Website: apple
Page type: account-selection
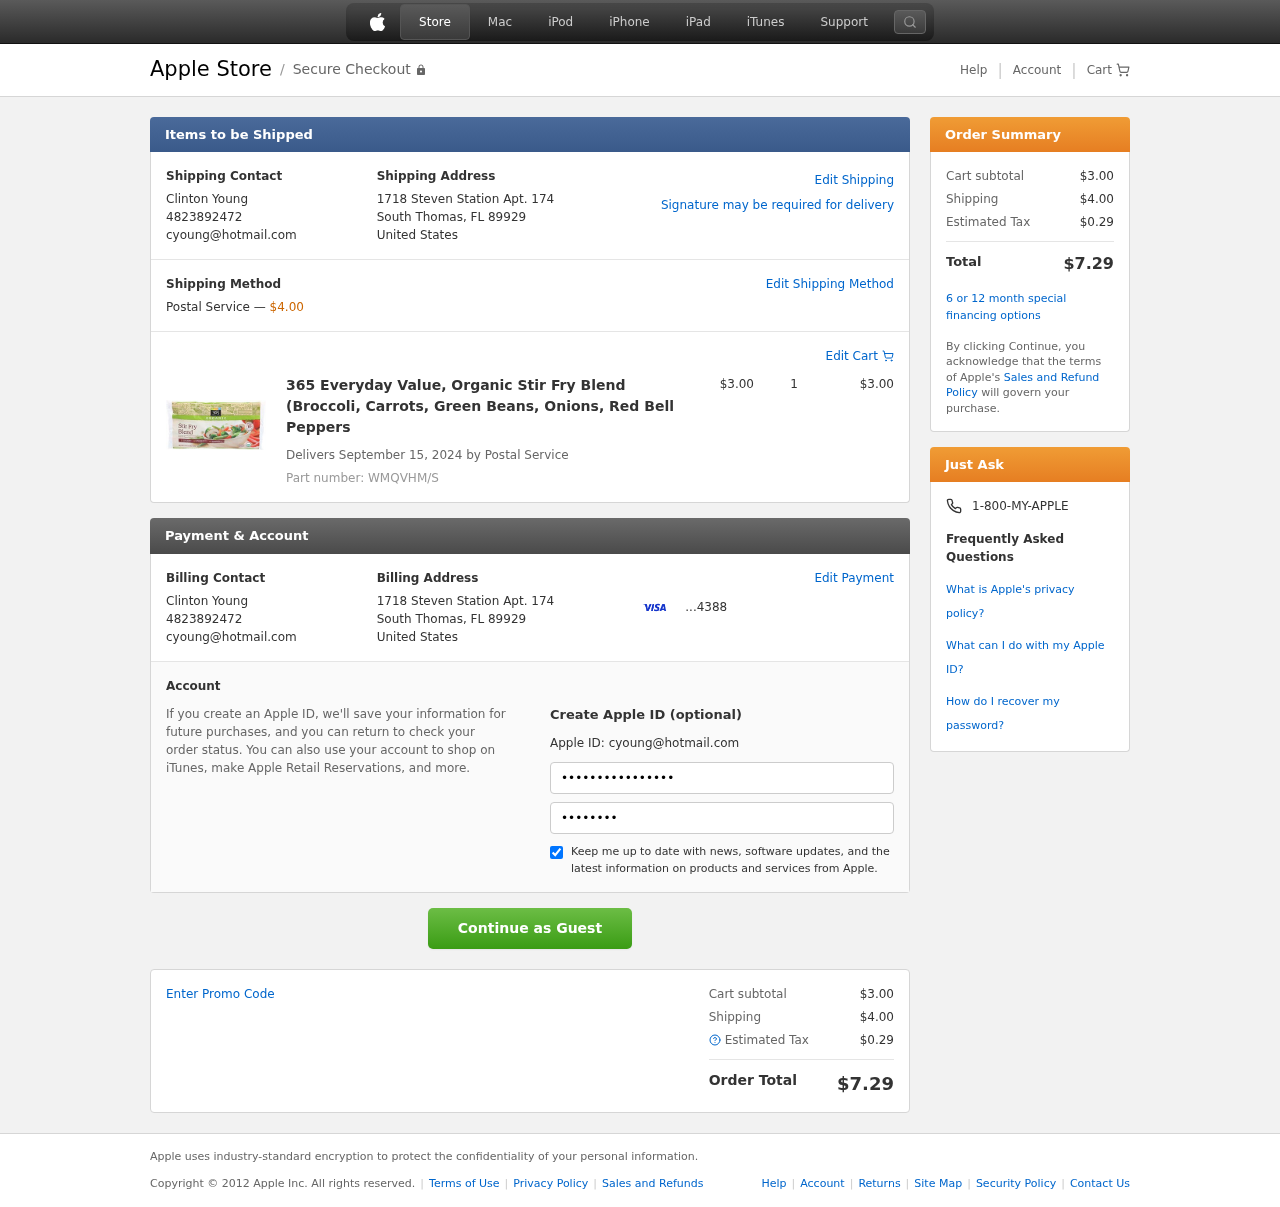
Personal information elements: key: PII_CARD_LAST4
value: ...4388
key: PII_CITY_STATE_ZIP
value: South Thomas, FL 89929
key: PII_COUNTRY
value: United States
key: PII_EMAIL
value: cyoung@hotmail.com
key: PII_FULLNAME
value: Clinton Young
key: PII_PHONE
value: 4823892472
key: PII_STREET
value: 1718 Steven Station Apt. 174
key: PII_FIRSTNAME
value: Clinton
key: PII_LASTNAME
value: Young
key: PII_FULLNAME2
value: Clinton Young
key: PII_FULLNAME3
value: Clinton Young
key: PII_FIRSTNAME2
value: Clinton
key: PII_FIRSTNAME3
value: Clinton
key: PII_LASTNAME2
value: Young
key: PII_LASTNAME3
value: Young
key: PII_FIRSTNAME_DERIVED
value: Clinton
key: PII_LASTNAME_DERIVED
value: Young
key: PII_FULLNAME_DERIVED
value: Clinton Young
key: PII_NAME_FULL_DERIVED
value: Clinton Young
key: PII_PHONE_LINE
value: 2472
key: PII_PHONE_SUFFIX
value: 2472
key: PII_PHONE2
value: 4823892472
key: PII_PHONE3
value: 4823892472
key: PII_PHONE_NUMERIC
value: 4823892472
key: PII_PHONE_LINE_NUMERIC
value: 2472
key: PII_PHONE_SUFFIX_NUMERIC
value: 2472
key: PII_PHONE2_NUMERIC
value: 4823892472
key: PII_PHONE3_NUMERIC
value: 4823892472
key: PII_PHONE_DIGITS
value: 4823892472
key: PII_PHONE_LAST4
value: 2472
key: PII_EMAIL2
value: cyoung@hotmail.com
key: PII_EMAIL3
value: cyoung@hotmail.com
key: PII_CITY
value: South Thomas
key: PII_STATE_ABBR
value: FL
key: PII_POSTCODE
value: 89929
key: PII_POSTCODE_FULL
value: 89929
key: PII_CITY_STATE
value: South Thomas, FL
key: PII_POSTCODE_NUMERIC
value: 89929
Product elements: key: PRODUCT1_NAME
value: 365 Everyday Value, Organic Stir Fry Blend (Broccoli, Carrots, Green Beans, Onions, Red Bell Peppers
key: PRODUCT1_PRICE
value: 3
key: PRODUCT1_QUANTITY
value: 1
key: PRODUCT_PART_NUMBER
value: Part number: WMQVHM/S
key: PRODUCT_TOTAL
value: $3.00
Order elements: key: ORDER_SHIPPING_COST
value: $4.00
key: ORDER_DELIVERY_DATE
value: Delivers September 15, 2024 by Postal Service
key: ORDER_SUBTOTAL
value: $3.00
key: ORDER_TAX
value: $0.29
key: ORDER_TOTAL
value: $7.29